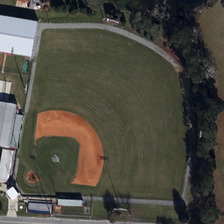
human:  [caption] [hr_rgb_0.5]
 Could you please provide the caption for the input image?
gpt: several buildings and some green trees are around a baseball field .

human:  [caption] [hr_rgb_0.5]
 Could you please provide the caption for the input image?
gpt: several buildings and some green trees are around a baseball field .

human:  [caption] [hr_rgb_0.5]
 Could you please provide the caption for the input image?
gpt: several buildings and some green trees are around a baseball field .

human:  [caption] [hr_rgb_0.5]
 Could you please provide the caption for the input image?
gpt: several buildings and some green trees are around a baseball field .

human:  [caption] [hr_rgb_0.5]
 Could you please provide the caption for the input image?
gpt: several buildings and some green trees are around a baseball field .